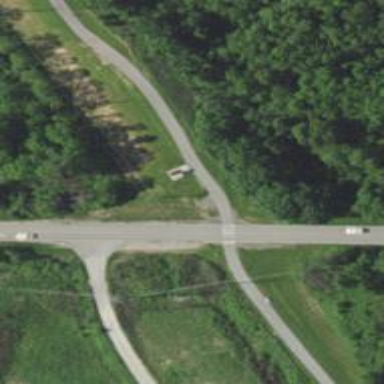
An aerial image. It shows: Stop road.